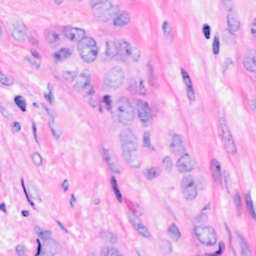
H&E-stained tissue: Breast